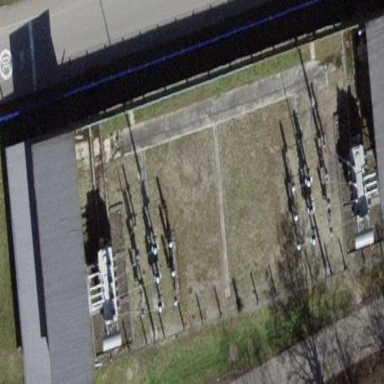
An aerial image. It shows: Power substation.